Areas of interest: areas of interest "Car Dealership"
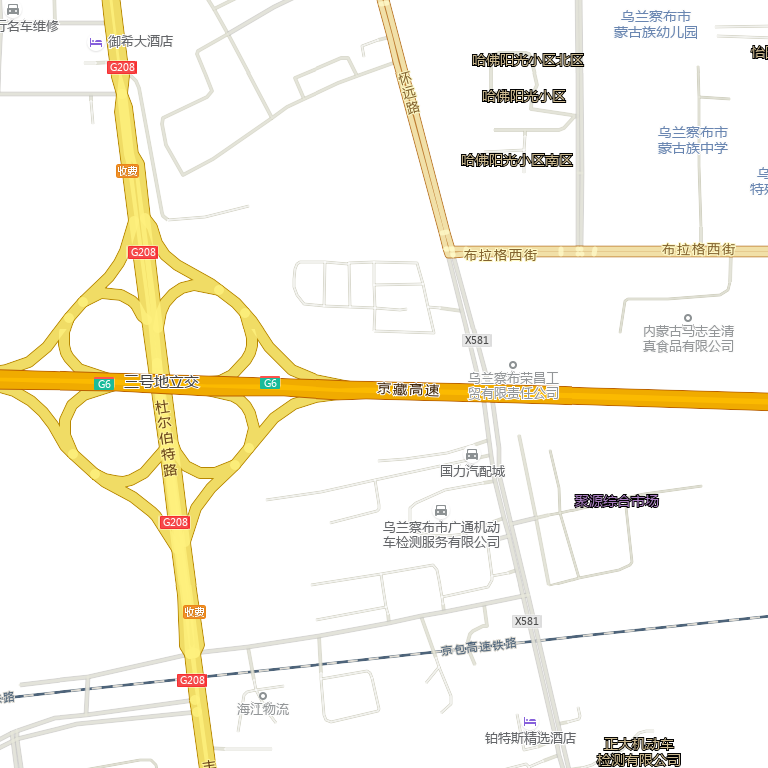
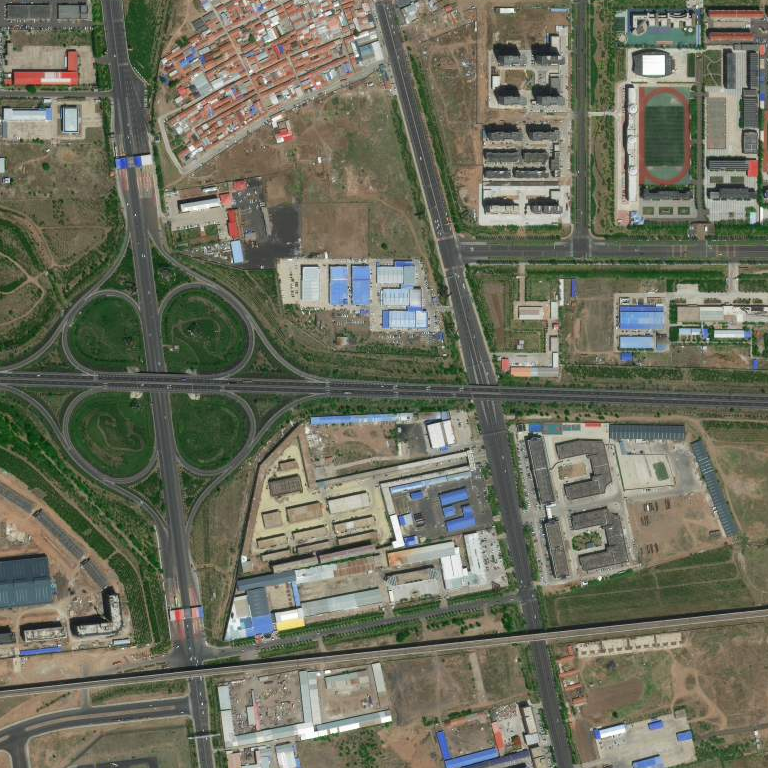